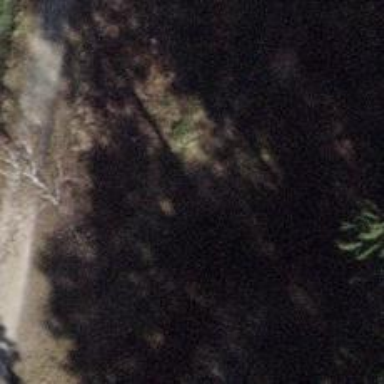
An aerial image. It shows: Dirt track road.